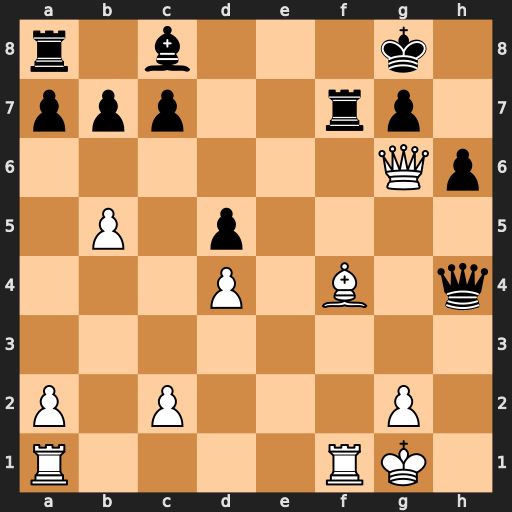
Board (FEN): r1b3k1/ppp2rp1/6Qp/1P1p4/3P1B1q/8/P1P3P1/R4RK1
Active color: w
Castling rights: -
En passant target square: -
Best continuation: Qxf7+ Kxf7 Bg5+ Kg6 Bxh4